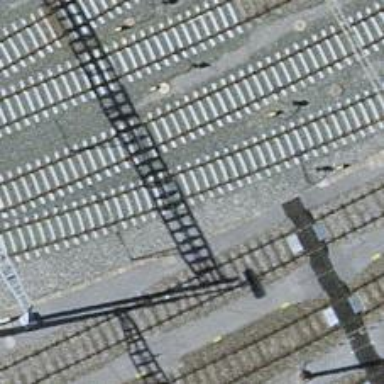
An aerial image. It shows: Railway yard with one track in service.